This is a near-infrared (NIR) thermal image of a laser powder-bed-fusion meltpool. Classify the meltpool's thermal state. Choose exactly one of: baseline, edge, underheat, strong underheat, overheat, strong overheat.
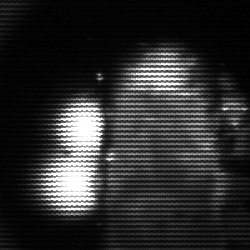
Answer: strong underheat